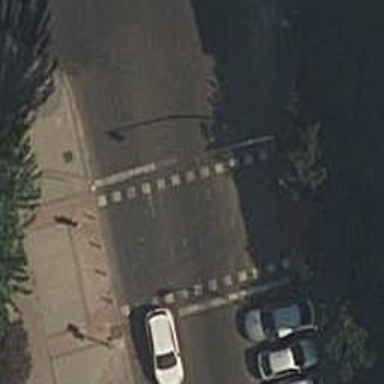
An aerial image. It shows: Traffic signals at road crossing.